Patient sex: M
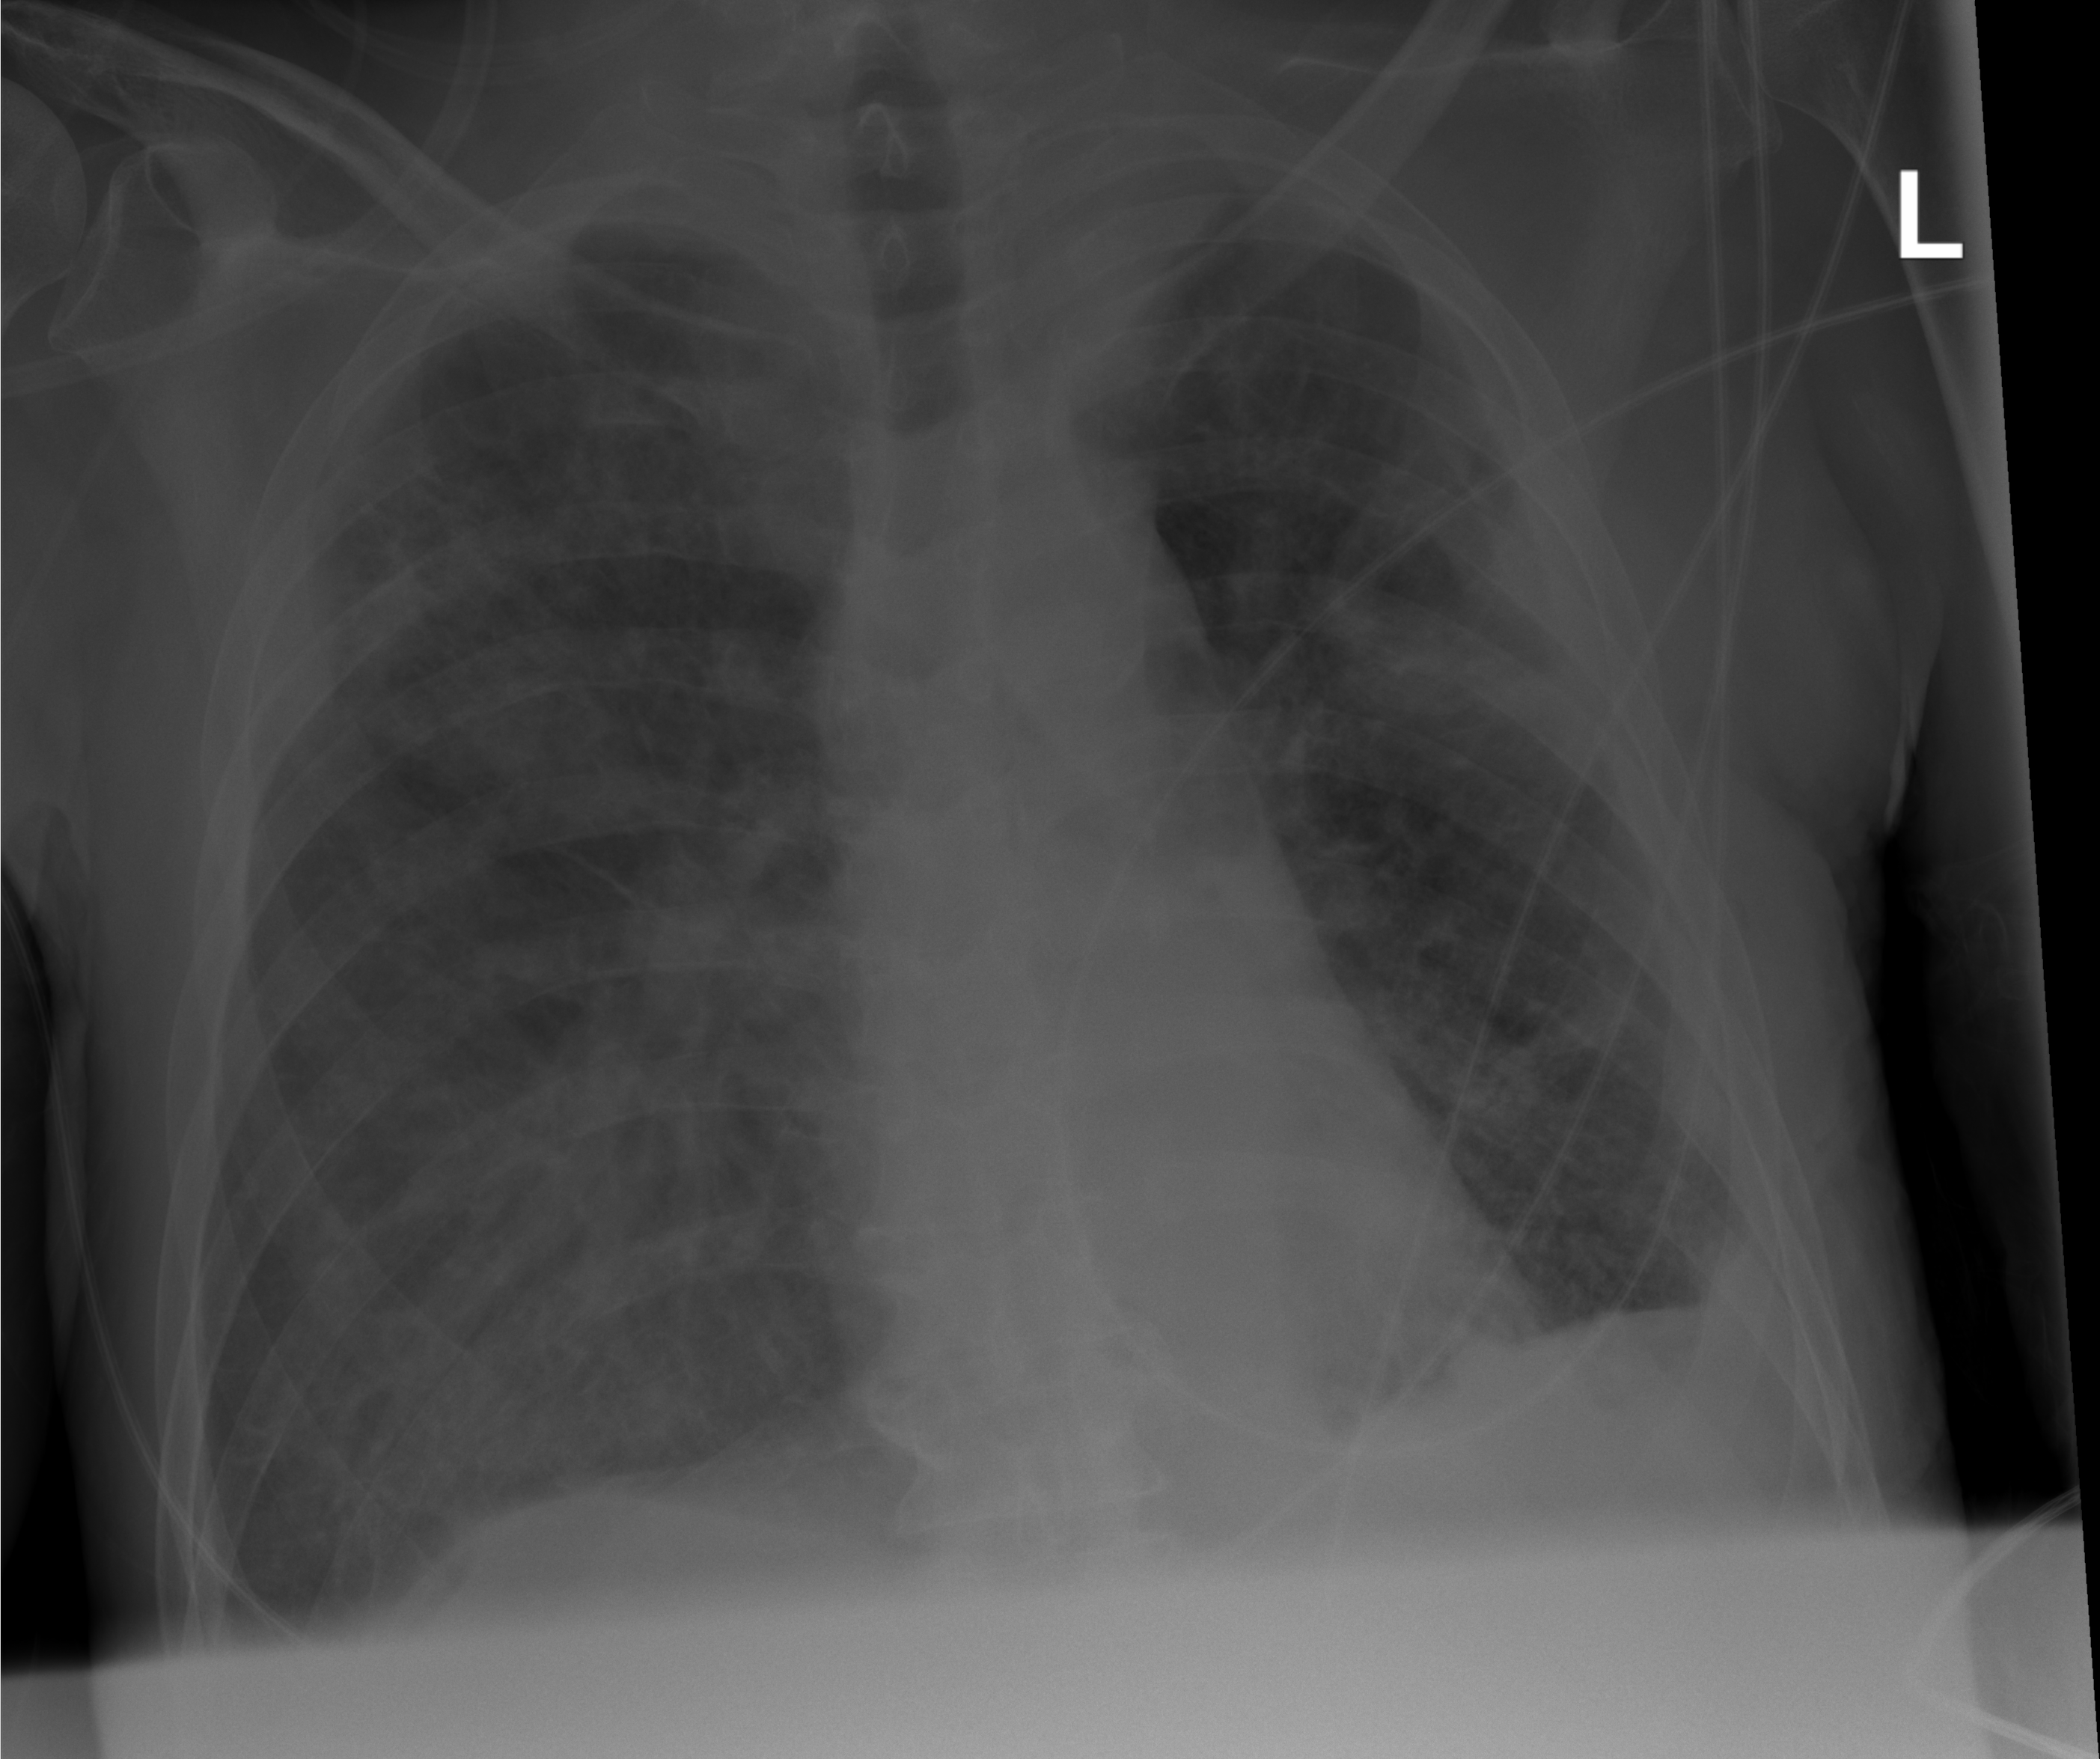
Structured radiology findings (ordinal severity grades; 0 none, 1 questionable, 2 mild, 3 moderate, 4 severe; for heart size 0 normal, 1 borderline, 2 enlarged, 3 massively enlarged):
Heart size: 0
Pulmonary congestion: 0
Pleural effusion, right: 2
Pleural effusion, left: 2
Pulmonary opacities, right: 3
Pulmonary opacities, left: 3
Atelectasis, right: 2
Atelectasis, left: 2